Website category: university
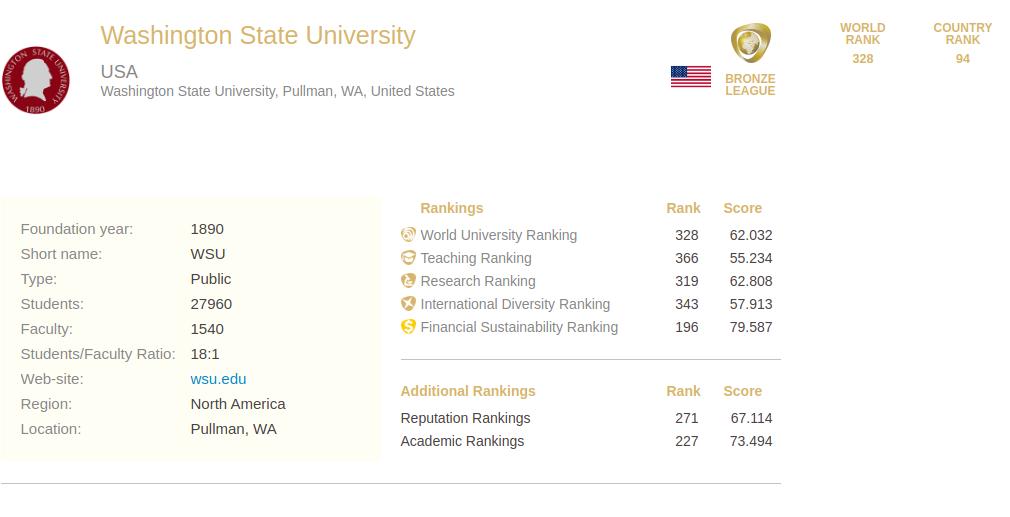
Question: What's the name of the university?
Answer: Washington State University

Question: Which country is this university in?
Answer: USA

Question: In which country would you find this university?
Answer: USA

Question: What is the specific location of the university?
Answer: Washington State University, Pullman, WA, United States

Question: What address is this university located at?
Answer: Washington State University, Pullman, WA, United States

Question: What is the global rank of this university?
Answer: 328

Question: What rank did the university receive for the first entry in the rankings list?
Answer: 328

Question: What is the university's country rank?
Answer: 94

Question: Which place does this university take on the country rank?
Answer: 94

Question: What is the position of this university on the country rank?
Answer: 94

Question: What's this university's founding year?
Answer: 1890

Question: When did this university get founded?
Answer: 1890

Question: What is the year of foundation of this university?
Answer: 1890

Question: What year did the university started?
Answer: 1890

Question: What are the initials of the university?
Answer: WSU

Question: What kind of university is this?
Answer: Public

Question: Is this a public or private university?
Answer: Public

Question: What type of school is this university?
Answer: Public

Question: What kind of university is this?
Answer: Public

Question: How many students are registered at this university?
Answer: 27960

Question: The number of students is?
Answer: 27960

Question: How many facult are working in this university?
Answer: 1540

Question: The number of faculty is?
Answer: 1540

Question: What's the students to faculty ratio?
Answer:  18 : 1

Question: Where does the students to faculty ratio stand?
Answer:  18 : 1

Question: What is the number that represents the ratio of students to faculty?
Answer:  18 : 1

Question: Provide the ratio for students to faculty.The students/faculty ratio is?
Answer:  18 : 1

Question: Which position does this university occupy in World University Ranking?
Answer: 328

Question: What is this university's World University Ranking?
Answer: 328

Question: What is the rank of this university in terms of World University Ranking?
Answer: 328

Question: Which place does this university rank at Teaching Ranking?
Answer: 366

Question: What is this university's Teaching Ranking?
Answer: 366

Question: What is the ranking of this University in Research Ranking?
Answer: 319

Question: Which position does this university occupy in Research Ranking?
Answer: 319

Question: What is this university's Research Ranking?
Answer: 319

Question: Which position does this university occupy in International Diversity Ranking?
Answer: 343

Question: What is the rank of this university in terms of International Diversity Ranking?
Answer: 343

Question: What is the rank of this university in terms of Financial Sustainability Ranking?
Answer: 196

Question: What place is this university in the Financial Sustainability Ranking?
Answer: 196

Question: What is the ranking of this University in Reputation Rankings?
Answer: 271

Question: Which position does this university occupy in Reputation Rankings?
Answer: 271

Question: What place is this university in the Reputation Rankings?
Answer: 271

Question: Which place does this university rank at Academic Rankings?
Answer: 227

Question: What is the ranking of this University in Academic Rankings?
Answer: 227

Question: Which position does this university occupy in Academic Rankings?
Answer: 227

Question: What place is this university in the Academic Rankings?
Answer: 227

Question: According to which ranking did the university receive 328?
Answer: World University Ranking

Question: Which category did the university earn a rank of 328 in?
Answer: World University Ranking

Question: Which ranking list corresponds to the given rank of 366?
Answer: Teaching Ranking

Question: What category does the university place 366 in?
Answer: Teaching Ranking

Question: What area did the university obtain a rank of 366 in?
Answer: Teaching Ranking

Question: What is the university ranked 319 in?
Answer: Research Ranking

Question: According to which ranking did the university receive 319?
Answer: Research Ranking

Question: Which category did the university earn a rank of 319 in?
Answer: Research Ranking

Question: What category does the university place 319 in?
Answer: Research Ranking

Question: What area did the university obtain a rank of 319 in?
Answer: Research Ranking

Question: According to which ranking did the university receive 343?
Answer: International Diversity Ranking

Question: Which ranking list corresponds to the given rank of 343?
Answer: International Diversity Ranking

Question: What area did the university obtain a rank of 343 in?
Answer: International Diversity Ranking

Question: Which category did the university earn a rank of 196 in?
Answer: Financial Sustainability Ranking

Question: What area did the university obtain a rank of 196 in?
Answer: Financial Sustainability Ranking

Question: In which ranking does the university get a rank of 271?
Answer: Reputation Rankings

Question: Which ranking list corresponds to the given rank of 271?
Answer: Reputation Rankings

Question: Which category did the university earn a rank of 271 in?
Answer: Reputation Rankings